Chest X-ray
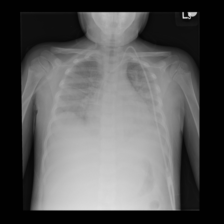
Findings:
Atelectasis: negative
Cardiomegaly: negative
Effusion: negative
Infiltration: negative
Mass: negative
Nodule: negative
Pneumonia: negative
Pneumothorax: negative
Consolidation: negative
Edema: negative
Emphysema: negative
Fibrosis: negative
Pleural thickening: negative
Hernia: negative